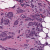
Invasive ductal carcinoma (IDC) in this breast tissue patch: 1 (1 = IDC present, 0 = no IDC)